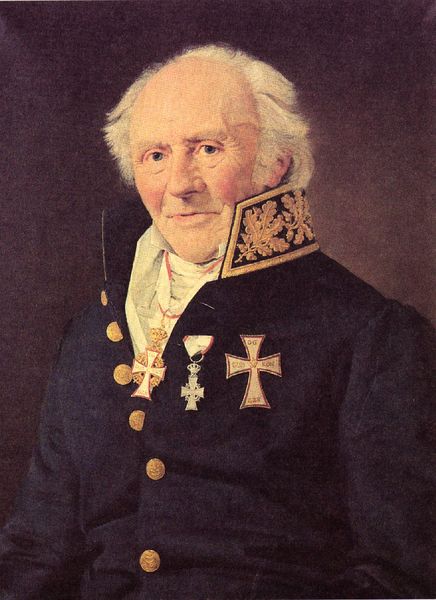
Titel: Porträt des Oberstadtdirektors Konferenzrat C. F. Hansen
Künstler: C. A. Jensen
Institution: Kopenhagen, Frauenkirche
Schlagwörter: blau, gemälde, mann, schatten, weiß, grau, mund, nase, blick, alt, hemd, jacke, augen, falten, gesicht, kragen, portrait, porträt, gold, mantel, sitzend, knopf, lippen, lächeln, kette, bordüre, glatze, knöpfe, kreuz, uniform, abzeichen, orden, eichenlaub, eichenblätter, auszeichnung, auszeichung, weißhaarig, vrzierung